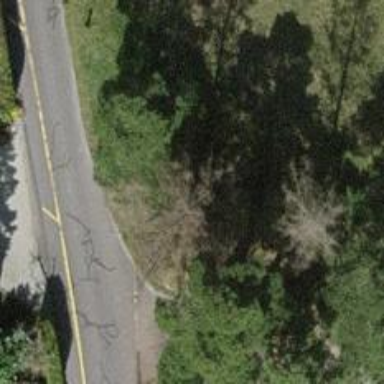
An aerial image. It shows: Urban tree with evergreen needle-leaved foliage.